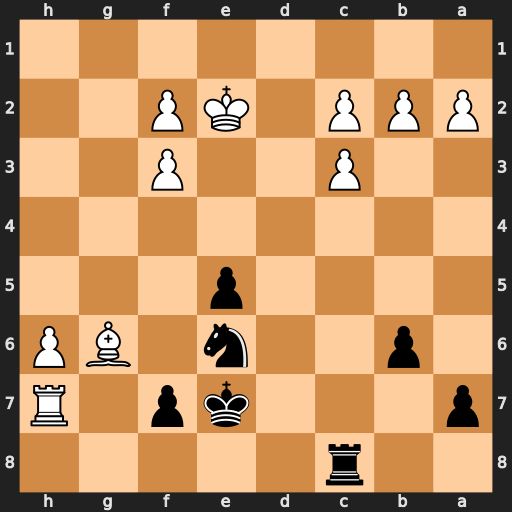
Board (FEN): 2r5/p3kp1R/1p2n1BP/4p3/8/2P2P2/PPP1KP2/8
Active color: b
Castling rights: -
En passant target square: -
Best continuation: Nf4+ Kd2 Nxg6